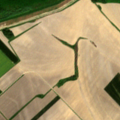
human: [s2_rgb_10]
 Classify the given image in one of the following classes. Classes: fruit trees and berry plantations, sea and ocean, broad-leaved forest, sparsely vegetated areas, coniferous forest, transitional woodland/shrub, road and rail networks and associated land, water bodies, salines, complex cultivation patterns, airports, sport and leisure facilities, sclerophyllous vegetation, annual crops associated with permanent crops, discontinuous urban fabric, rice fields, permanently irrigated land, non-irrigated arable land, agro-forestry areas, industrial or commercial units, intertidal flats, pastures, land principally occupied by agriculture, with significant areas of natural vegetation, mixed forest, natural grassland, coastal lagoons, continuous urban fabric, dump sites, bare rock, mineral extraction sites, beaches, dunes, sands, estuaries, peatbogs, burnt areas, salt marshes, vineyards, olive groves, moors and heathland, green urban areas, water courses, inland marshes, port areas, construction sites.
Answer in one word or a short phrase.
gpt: non-irrigated arable land, broad-leaved forest, transitional woodland/shrub